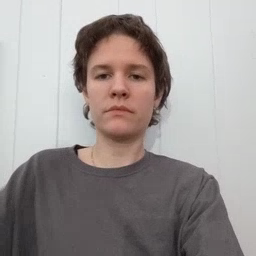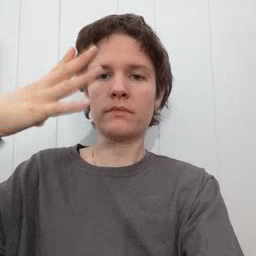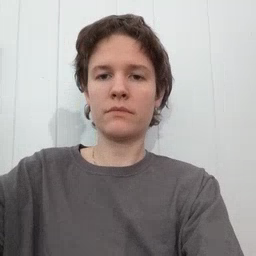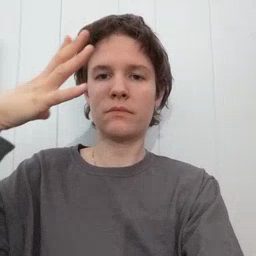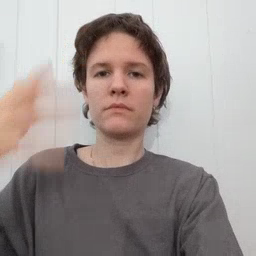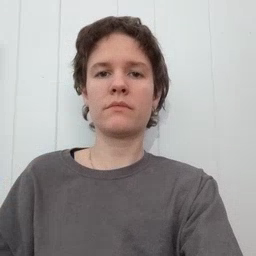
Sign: shower